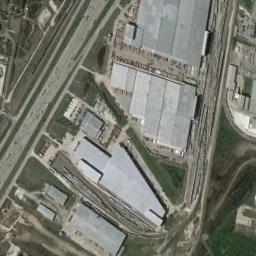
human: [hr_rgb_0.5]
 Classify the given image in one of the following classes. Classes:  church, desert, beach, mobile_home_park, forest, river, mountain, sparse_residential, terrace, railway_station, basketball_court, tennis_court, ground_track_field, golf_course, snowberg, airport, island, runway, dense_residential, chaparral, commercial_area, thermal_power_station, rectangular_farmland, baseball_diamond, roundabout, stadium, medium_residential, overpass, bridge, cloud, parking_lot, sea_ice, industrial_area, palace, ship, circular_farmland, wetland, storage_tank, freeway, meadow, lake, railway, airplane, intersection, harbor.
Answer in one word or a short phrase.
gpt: industrial_area